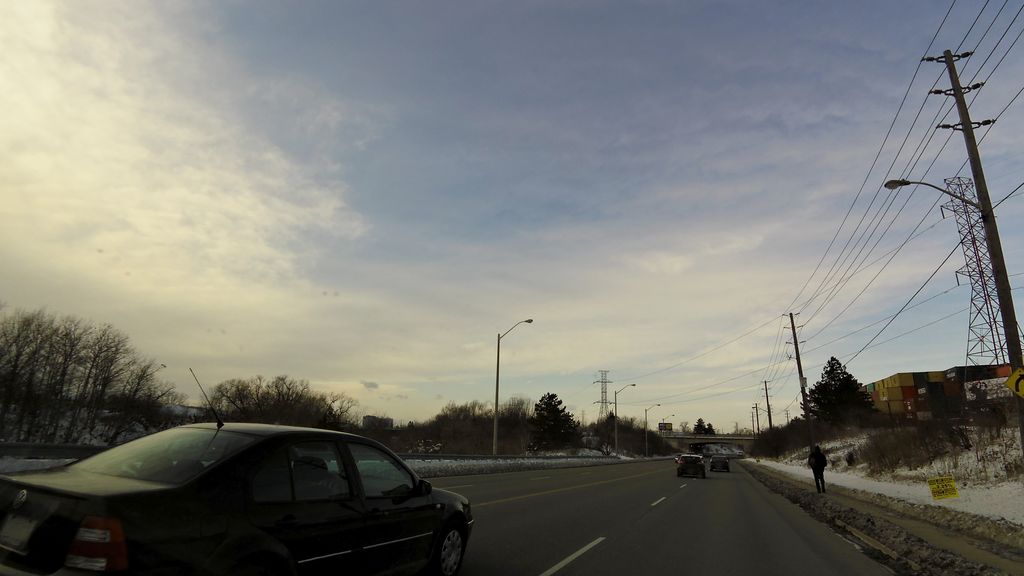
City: toronto